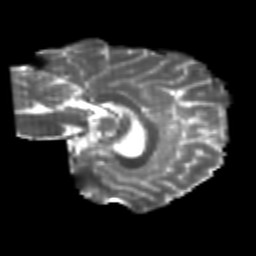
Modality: T2w
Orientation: sagittal
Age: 21
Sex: female
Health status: healthy
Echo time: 0.074 s